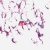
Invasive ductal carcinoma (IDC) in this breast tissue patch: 0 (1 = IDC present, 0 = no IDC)